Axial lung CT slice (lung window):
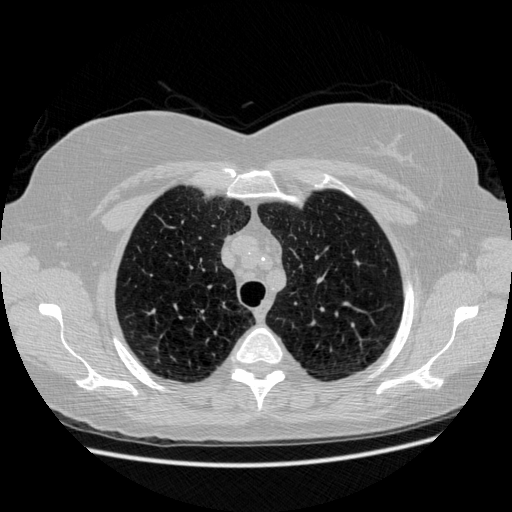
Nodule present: no